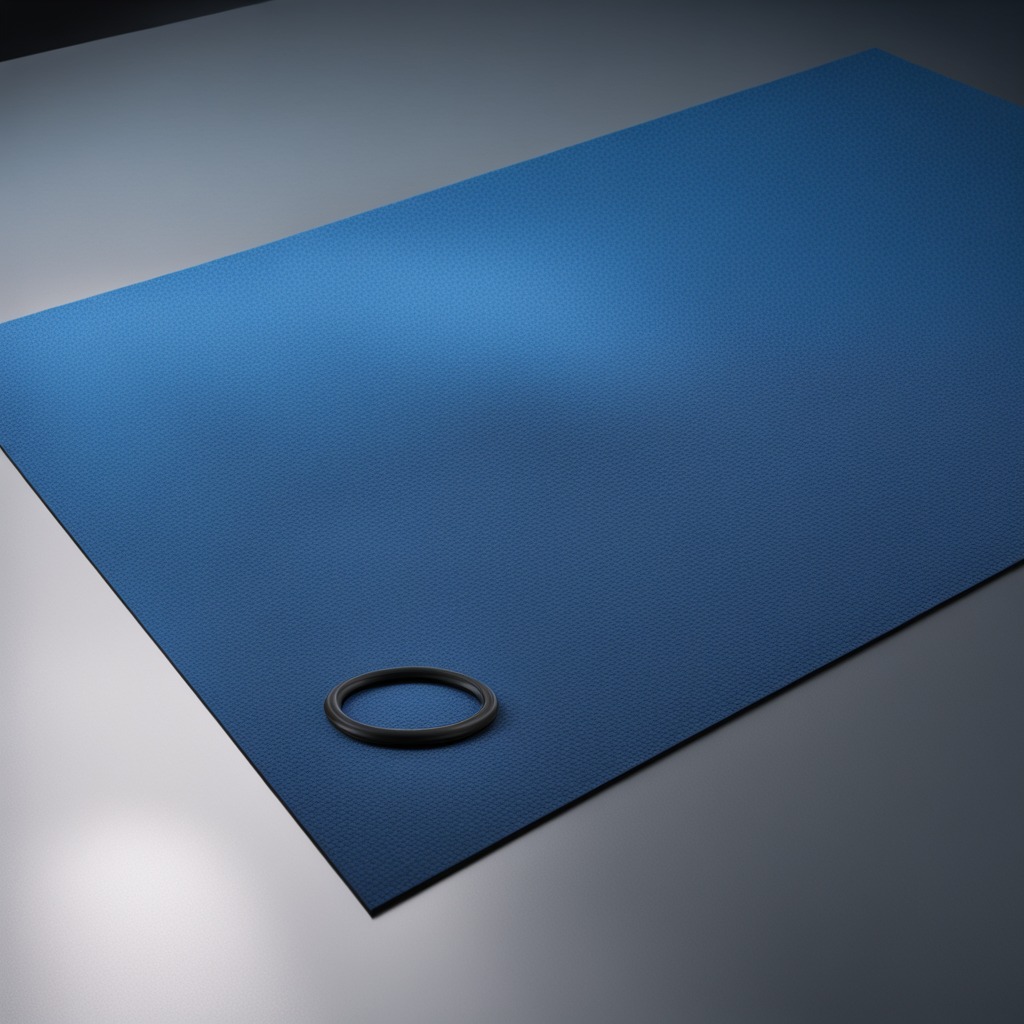
A rubber O-ring is lying on the granite tabletop.